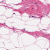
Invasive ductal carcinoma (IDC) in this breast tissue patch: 0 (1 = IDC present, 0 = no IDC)